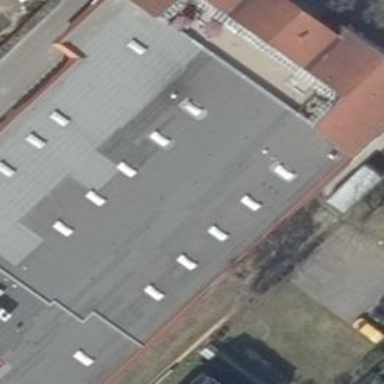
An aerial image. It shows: White retail building with flat metal roof in gray color. It houses supermarket.